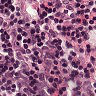
Metastatic tissue present: no